Question: I have a weird issue with border radius and IE 9+.
The browsers are displaying the rounded corners in the left side like in the images attached.
If you encountered such problems let me know your solution.
I am also attaching an example of CSS I am using for success message:
'''
width: 100%;
padding: 15px;
background-color: #beff97;
color: #68bd45;
border-radius: 5px;
-moz-border-radius: 5px;
-webkit-border-radius: 5px;
'''
EDIT: I have '<meta http-equiv="X-UA-Compatible" content="IE=9,chrome=1">'
here is the fiddle for what i am doing there:
<URL>
.
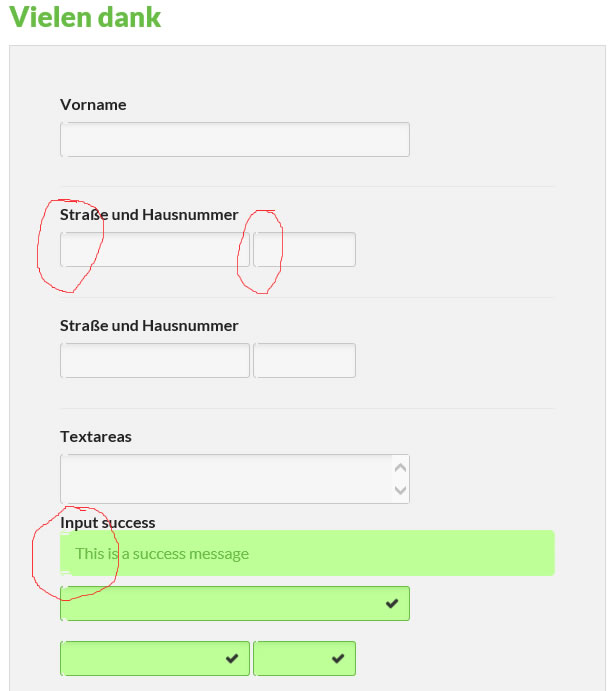
Answer: I've just tested your jsfiddle demo with my IE9+ and had no issues whatsoever related to the incorrect display of border-radius property.
IE9 (emulation)

IE11

You aren't closing your 'meta' tag
'<meta http-equiv="X-UA-Compatible" content="IE=9,chrome=1"/>' <- that last slash should be present.
Or you can try this '<meta http-equiv="X-UA-Compatible" content="IE=edge"/>'.